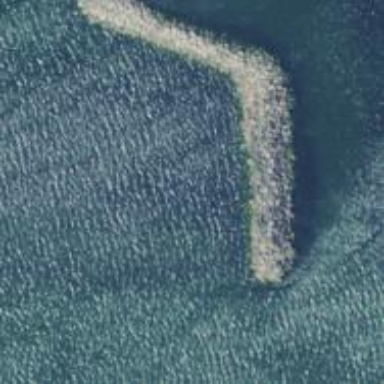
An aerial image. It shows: Breakwater structure.